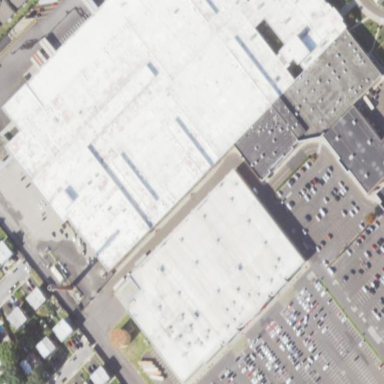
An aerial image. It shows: Department store building.